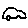
Label: car